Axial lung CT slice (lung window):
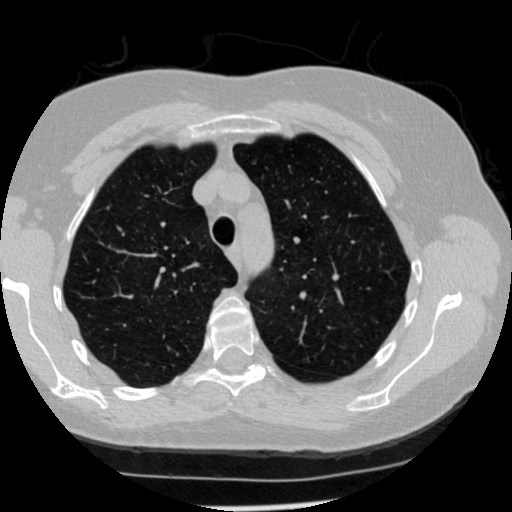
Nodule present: no